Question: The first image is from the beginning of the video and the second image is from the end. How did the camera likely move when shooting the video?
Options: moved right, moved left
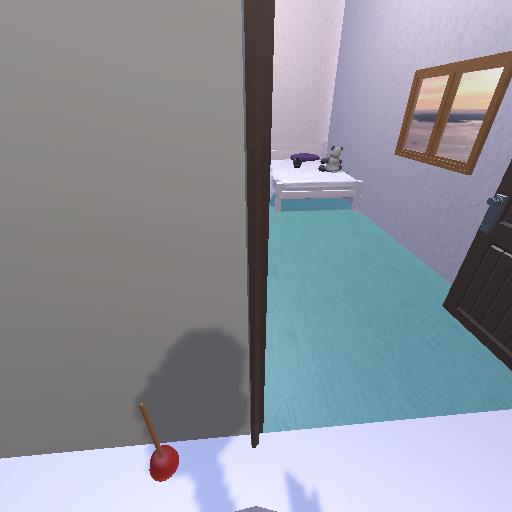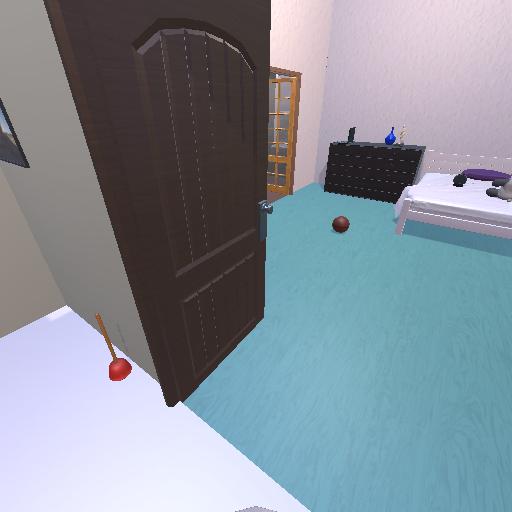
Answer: moved right